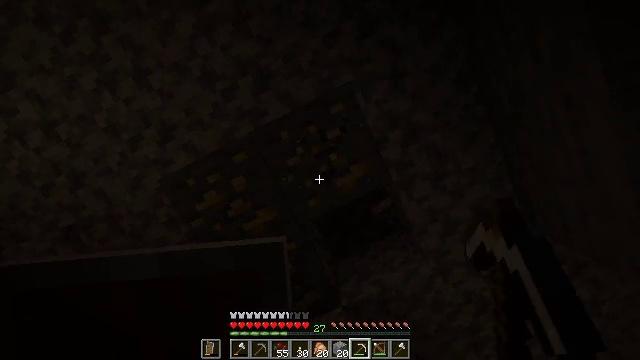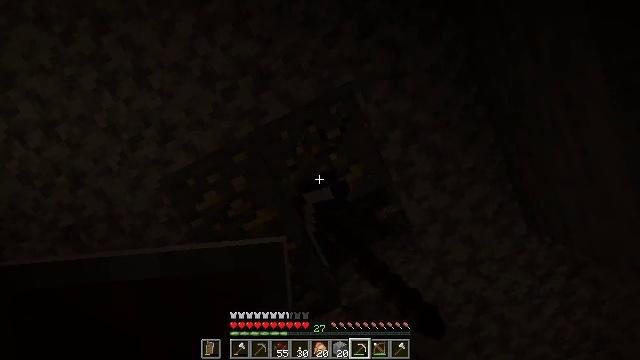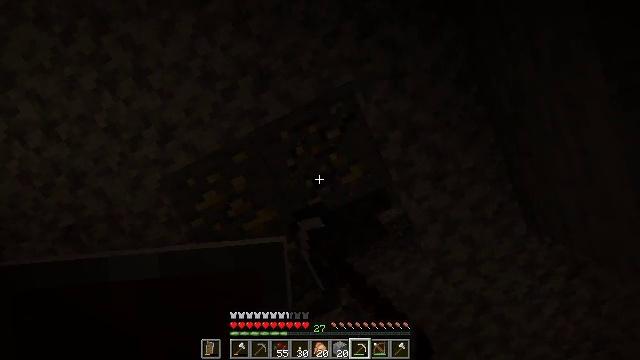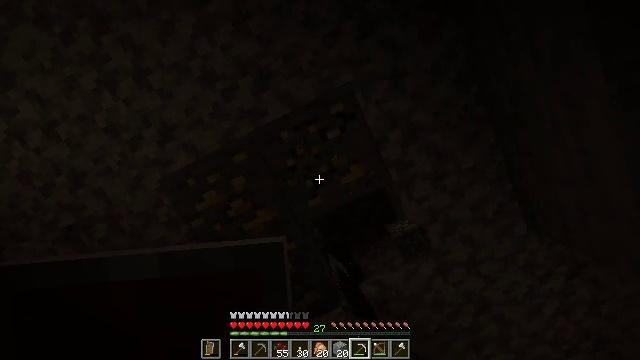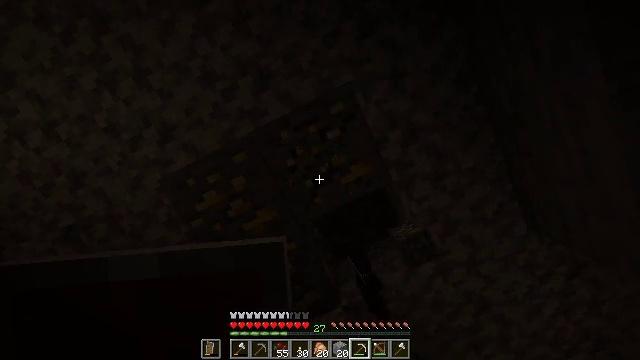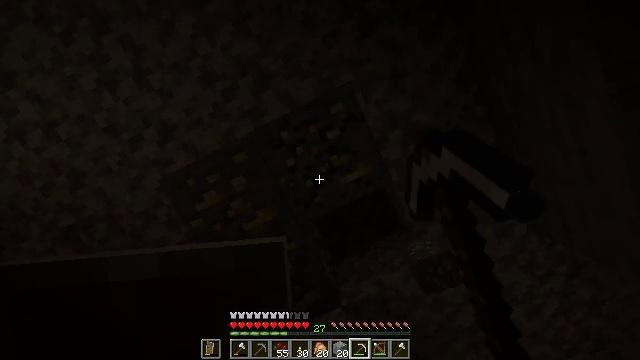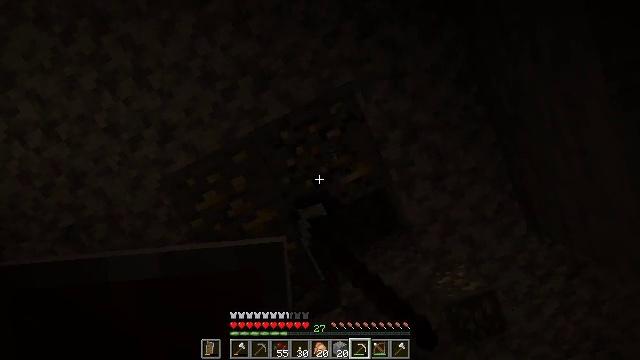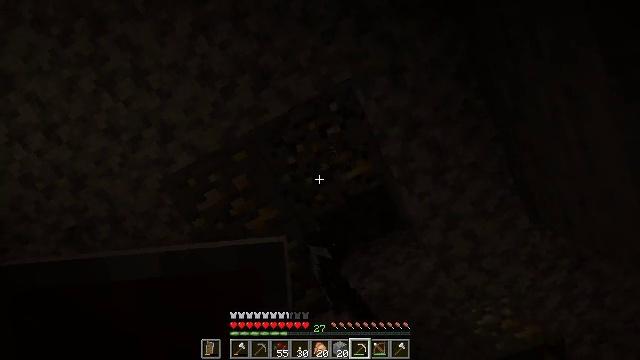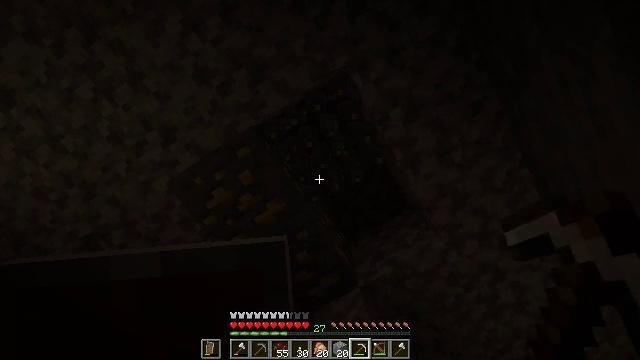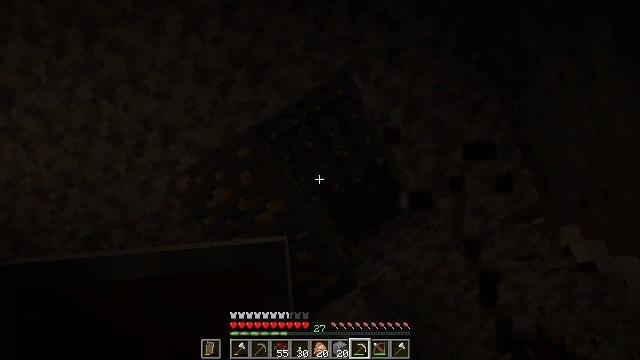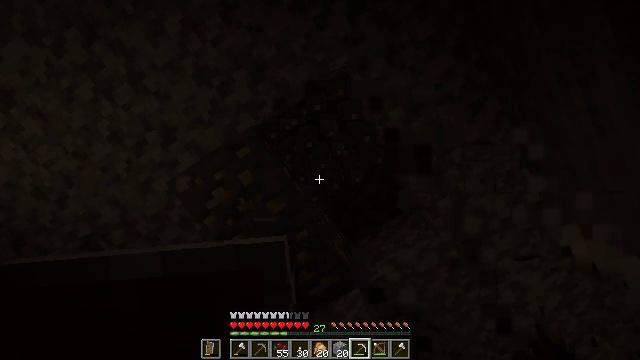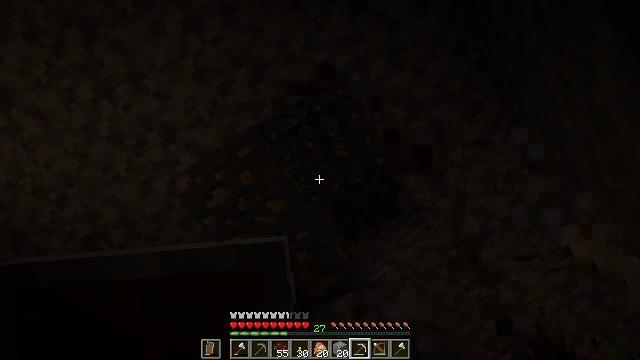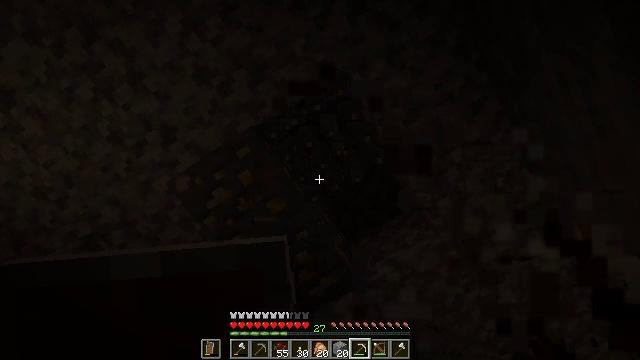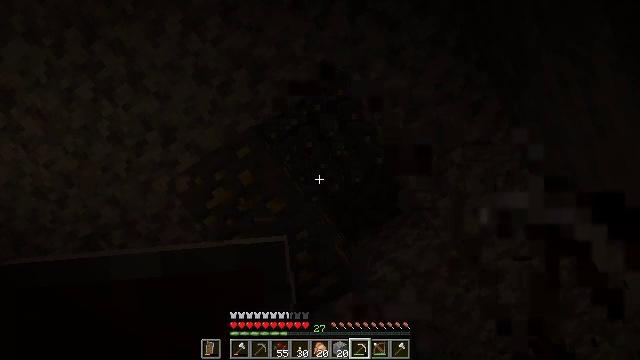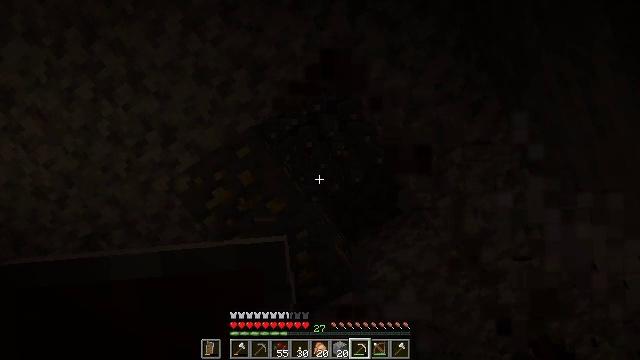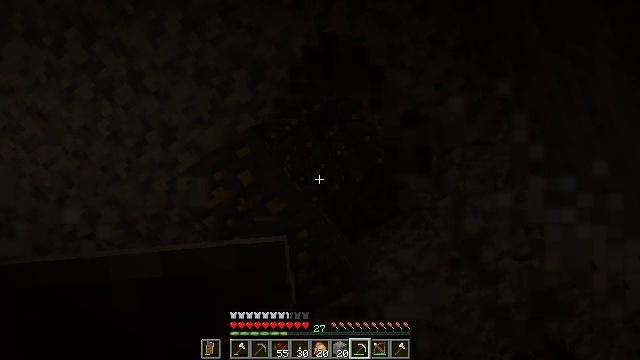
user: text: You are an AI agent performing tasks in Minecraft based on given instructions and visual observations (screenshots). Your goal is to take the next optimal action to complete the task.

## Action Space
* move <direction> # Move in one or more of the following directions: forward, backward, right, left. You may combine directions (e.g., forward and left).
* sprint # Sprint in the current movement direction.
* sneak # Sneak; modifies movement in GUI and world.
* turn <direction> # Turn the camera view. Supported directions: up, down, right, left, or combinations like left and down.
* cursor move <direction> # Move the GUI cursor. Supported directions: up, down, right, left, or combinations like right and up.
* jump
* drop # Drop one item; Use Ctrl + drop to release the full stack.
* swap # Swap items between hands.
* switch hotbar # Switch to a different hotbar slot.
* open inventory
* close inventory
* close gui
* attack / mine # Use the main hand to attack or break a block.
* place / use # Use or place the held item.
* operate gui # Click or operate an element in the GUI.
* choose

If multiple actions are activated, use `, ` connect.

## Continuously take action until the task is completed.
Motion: motion action
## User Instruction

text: Gather gold ore with a pickaxe.
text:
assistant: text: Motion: attack / mine
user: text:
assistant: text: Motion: attack / mine
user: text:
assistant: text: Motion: attack / mine
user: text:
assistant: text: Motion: attack / mine
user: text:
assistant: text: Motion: attack / mine
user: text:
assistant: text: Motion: attack / mine
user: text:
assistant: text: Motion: turn left, attack / mine
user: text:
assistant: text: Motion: turn left and down, attack / mine
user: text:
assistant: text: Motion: turn left and down, attack / mine
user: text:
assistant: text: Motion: turn left and down, attack / mine
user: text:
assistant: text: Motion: attack / mine
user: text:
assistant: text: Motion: attack / mine
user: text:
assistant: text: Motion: attack / mine
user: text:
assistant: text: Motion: attack / mine
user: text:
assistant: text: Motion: turn left and down, attack / mine
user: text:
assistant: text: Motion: turn left and down, attack / mine
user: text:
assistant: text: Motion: turn left and down, attack / mine
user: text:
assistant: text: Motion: attack / mine
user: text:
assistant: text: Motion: attack / mine
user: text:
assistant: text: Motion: attack / mine
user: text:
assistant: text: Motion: attack / mine
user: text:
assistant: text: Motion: attack / mine
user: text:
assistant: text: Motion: attack / mine
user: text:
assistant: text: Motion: attack / mine
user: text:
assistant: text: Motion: attack / mine
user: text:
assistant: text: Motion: attack / mine
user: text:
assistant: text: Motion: attack / mine
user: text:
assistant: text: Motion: attack / mine
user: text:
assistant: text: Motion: attack / mine
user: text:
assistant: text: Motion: attack / mine